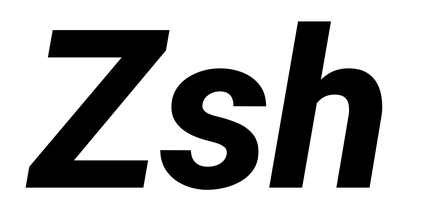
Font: Roboto-Italic_ExtraBold_Italic